Question: I have now this navbar:

But I want to remove that grey color of the background of the active item...
I'm trying with this code:
'''
.navbar-default .navbar-nav > .active{
border-bottom: 2px solid black;
background-color: #fff;
}
'''
And it has added the black border, but the background has not changed to white.
<URL> <- Code for the navbar
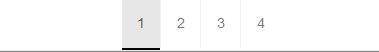
Answer: Here is a jsfiddle of the fix: <URL>
'''
.navbar-default .navbar-nav > .active > a{
border-bottom: 2px solid black;
background-color: #FFF !important;
}
'''